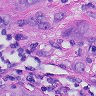
Metastatic tissue present: yes